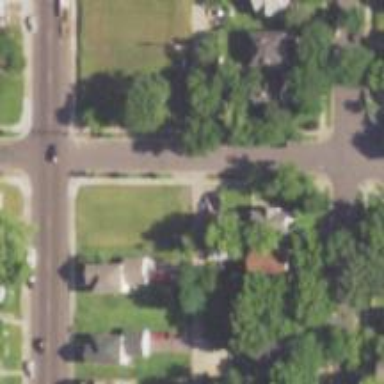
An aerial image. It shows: Alleyway designated as service road.